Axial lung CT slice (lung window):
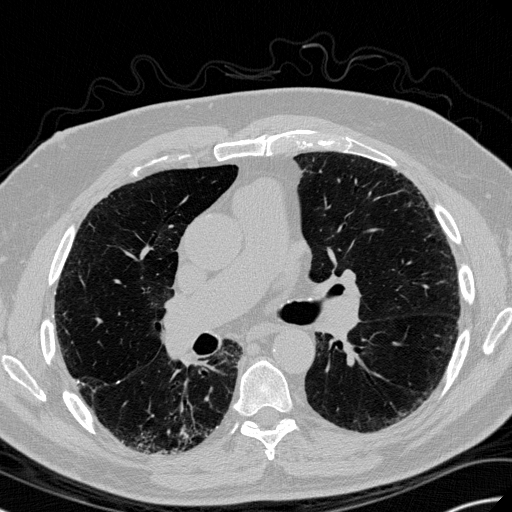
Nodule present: no